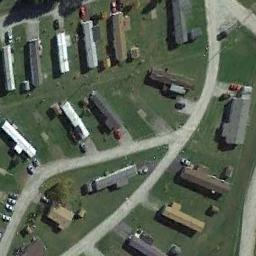
Label: residential